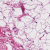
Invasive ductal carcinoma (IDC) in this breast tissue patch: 0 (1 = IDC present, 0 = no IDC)